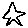
Label: star